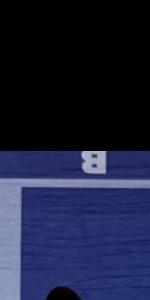
Label: Empty